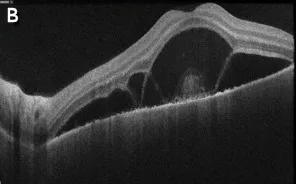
Left.
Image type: ophthalmic_imaging (oct)